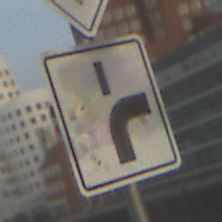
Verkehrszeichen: VerlaufVorfahrtsstrasse8
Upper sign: Vorfahrtsstrasse
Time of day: SunriseSunset
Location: Outdoor (Urban)
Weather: PartlyCloudy
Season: NotSpecified
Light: Natural